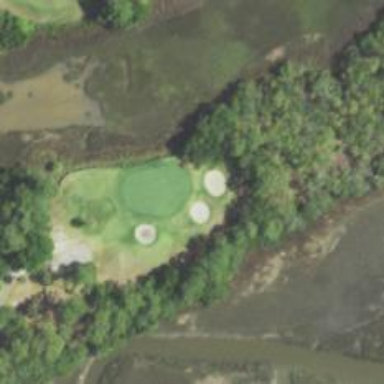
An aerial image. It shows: View of golf hole.